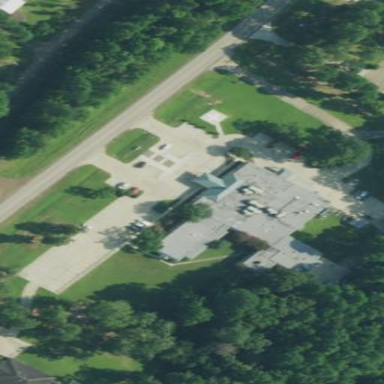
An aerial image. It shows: Healthcare facility identified as hospital.